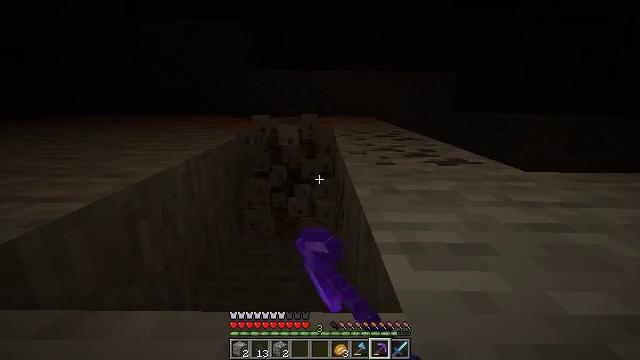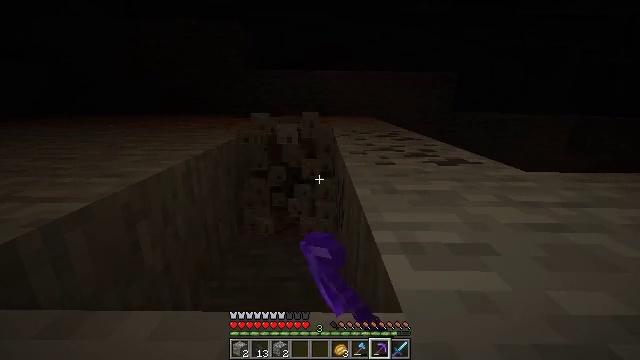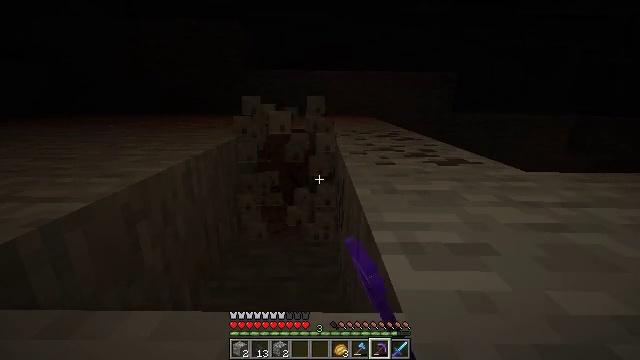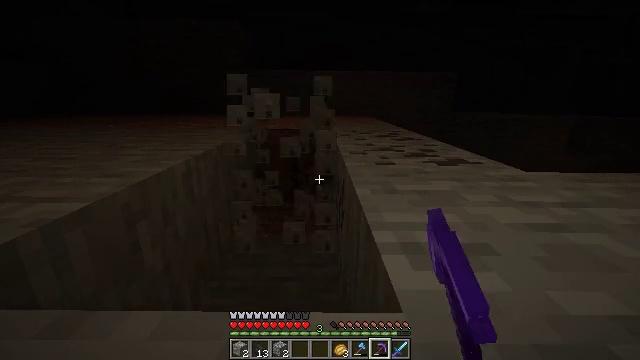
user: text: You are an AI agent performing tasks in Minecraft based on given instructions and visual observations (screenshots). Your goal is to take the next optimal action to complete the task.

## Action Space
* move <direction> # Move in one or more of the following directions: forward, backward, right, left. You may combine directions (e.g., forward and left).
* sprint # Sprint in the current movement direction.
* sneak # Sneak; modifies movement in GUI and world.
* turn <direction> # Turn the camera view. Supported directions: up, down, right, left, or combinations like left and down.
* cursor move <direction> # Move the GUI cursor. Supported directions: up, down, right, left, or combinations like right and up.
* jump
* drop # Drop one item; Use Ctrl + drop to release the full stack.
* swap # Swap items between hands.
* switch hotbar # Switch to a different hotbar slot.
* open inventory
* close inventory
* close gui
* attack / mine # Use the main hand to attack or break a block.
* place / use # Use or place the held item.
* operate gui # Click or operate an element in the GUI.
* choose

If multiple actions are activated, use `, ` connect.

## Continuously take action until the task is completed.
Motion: motion action
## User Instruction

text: Find and mine the coal ore.
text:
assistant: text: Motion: no_op
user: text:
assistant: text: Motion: no_op
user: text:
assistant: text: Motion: no_op
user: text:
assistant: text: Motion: attack / mine